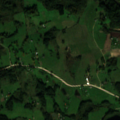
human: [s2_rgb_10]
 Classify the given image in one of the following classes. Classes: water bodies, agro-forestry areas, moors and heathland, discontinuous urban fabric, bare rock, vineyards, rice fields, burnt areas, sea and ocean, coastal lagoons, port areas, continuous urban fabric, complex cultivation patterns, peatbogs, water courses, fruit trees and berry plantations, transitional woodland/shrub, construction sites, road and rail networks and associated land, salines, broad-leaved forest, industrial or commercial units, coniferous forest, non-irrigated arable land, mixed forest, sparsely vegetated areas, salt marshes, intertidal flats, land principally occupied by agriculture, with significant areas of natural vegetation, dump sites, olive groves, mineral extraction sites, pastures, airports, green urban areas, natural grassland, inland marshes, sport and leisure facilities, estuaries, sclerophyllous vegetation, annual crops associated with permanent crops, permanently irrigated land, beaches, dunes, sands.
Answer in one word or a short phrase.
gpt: pastures, land principally occupied by agriculture, with significant areas of natural vegetation, transitional woodland/shrub, water bodies